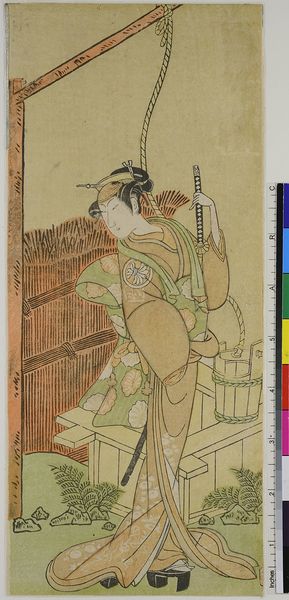
Titel: Der Schauspieler Segawa Kikunojo II
Künstler: Ippitsusai Bunch&#x14D;
Standort: Hamburg
Institution: Museum für Kunst und Gewerbe Hamburg
Schlagwörter: theater, brunnen, holzschnitt, druckgraphik, druckgrafik, fass, zeit, schauspieler, eimer, farbholzschnitt, tonne, schauspielerin, kabuki, edo, reproduktionen, druckerzeugnisse, behälter, theateraufführung, ukiyo, blindprägedruck, blinddruck, konturprägung